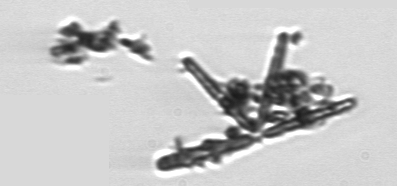
Label: Thalassionema